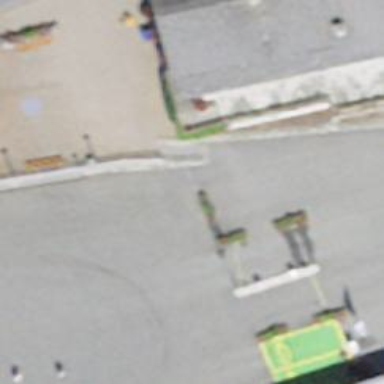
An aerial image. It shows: Set of concrete steps.